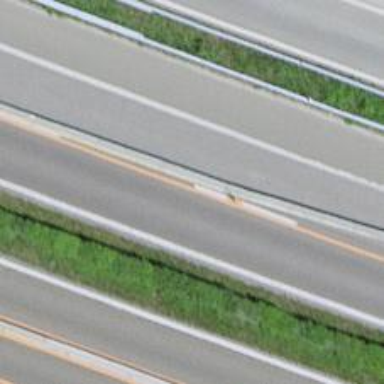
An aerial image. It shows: Asphalt motorway.